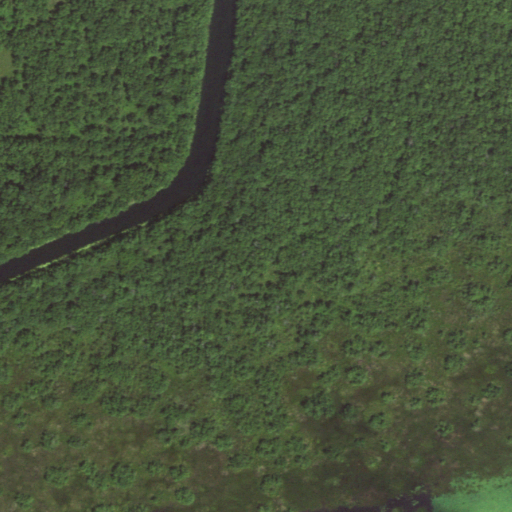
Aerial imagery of ridge(s) in Louisiana named Mango Ridge containing herbaceous wetlands, woody wetlands, pasture, open water, and mixed forest